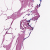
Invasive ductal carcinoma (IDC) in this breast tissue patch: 0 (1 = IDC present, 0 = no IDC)